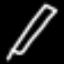
Label: pencil